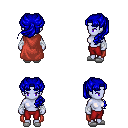
a pixel art fantasy rpg character, female body template, dark elf, purple skin, maroon cape, red pants, blue princess hairstyle, white cloth bandages, white slippers, four views (front, back, left, right), 2x2 character sprite sheet, small pixel art, hard edges, no anti-aliasing